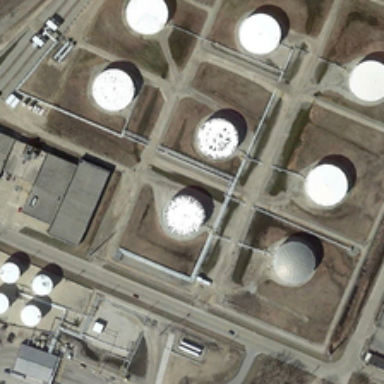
Some storage tanks are near several buildings .